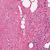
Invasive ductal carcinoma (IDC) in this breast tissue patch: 0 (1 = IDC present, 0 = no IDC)